Field crop: maize
Growth stage: 2
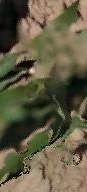
Species: maize